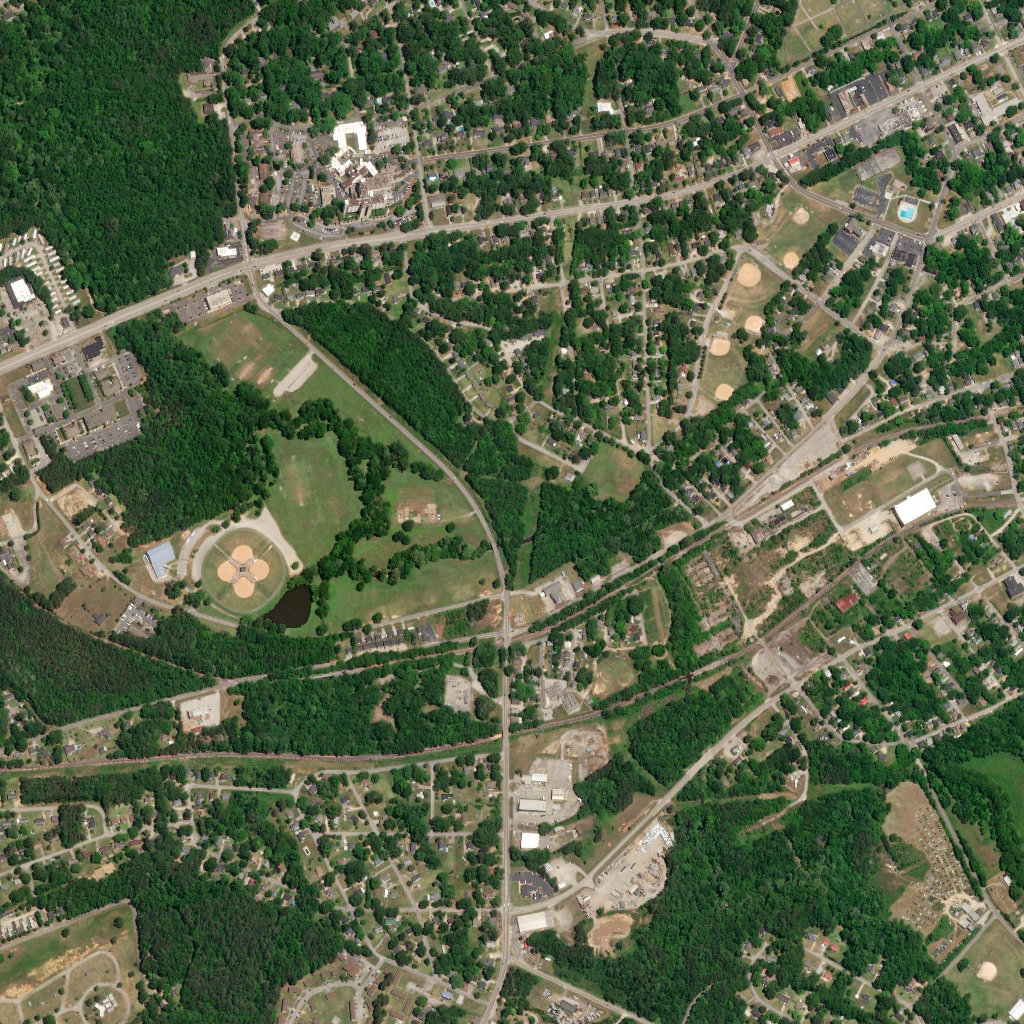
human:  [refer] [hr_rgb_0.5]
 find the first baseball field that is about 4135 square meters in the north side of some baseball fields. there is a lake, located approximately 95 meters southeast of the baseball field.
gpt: <box>[[21, 50, 26, 55, 0]]</box>